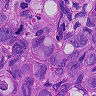
Metastatic tissue present: yes